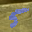
Label: 5